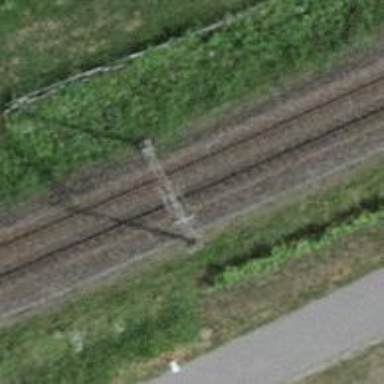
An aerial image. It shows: Single-track railway with electrified contact lines.